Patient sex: F
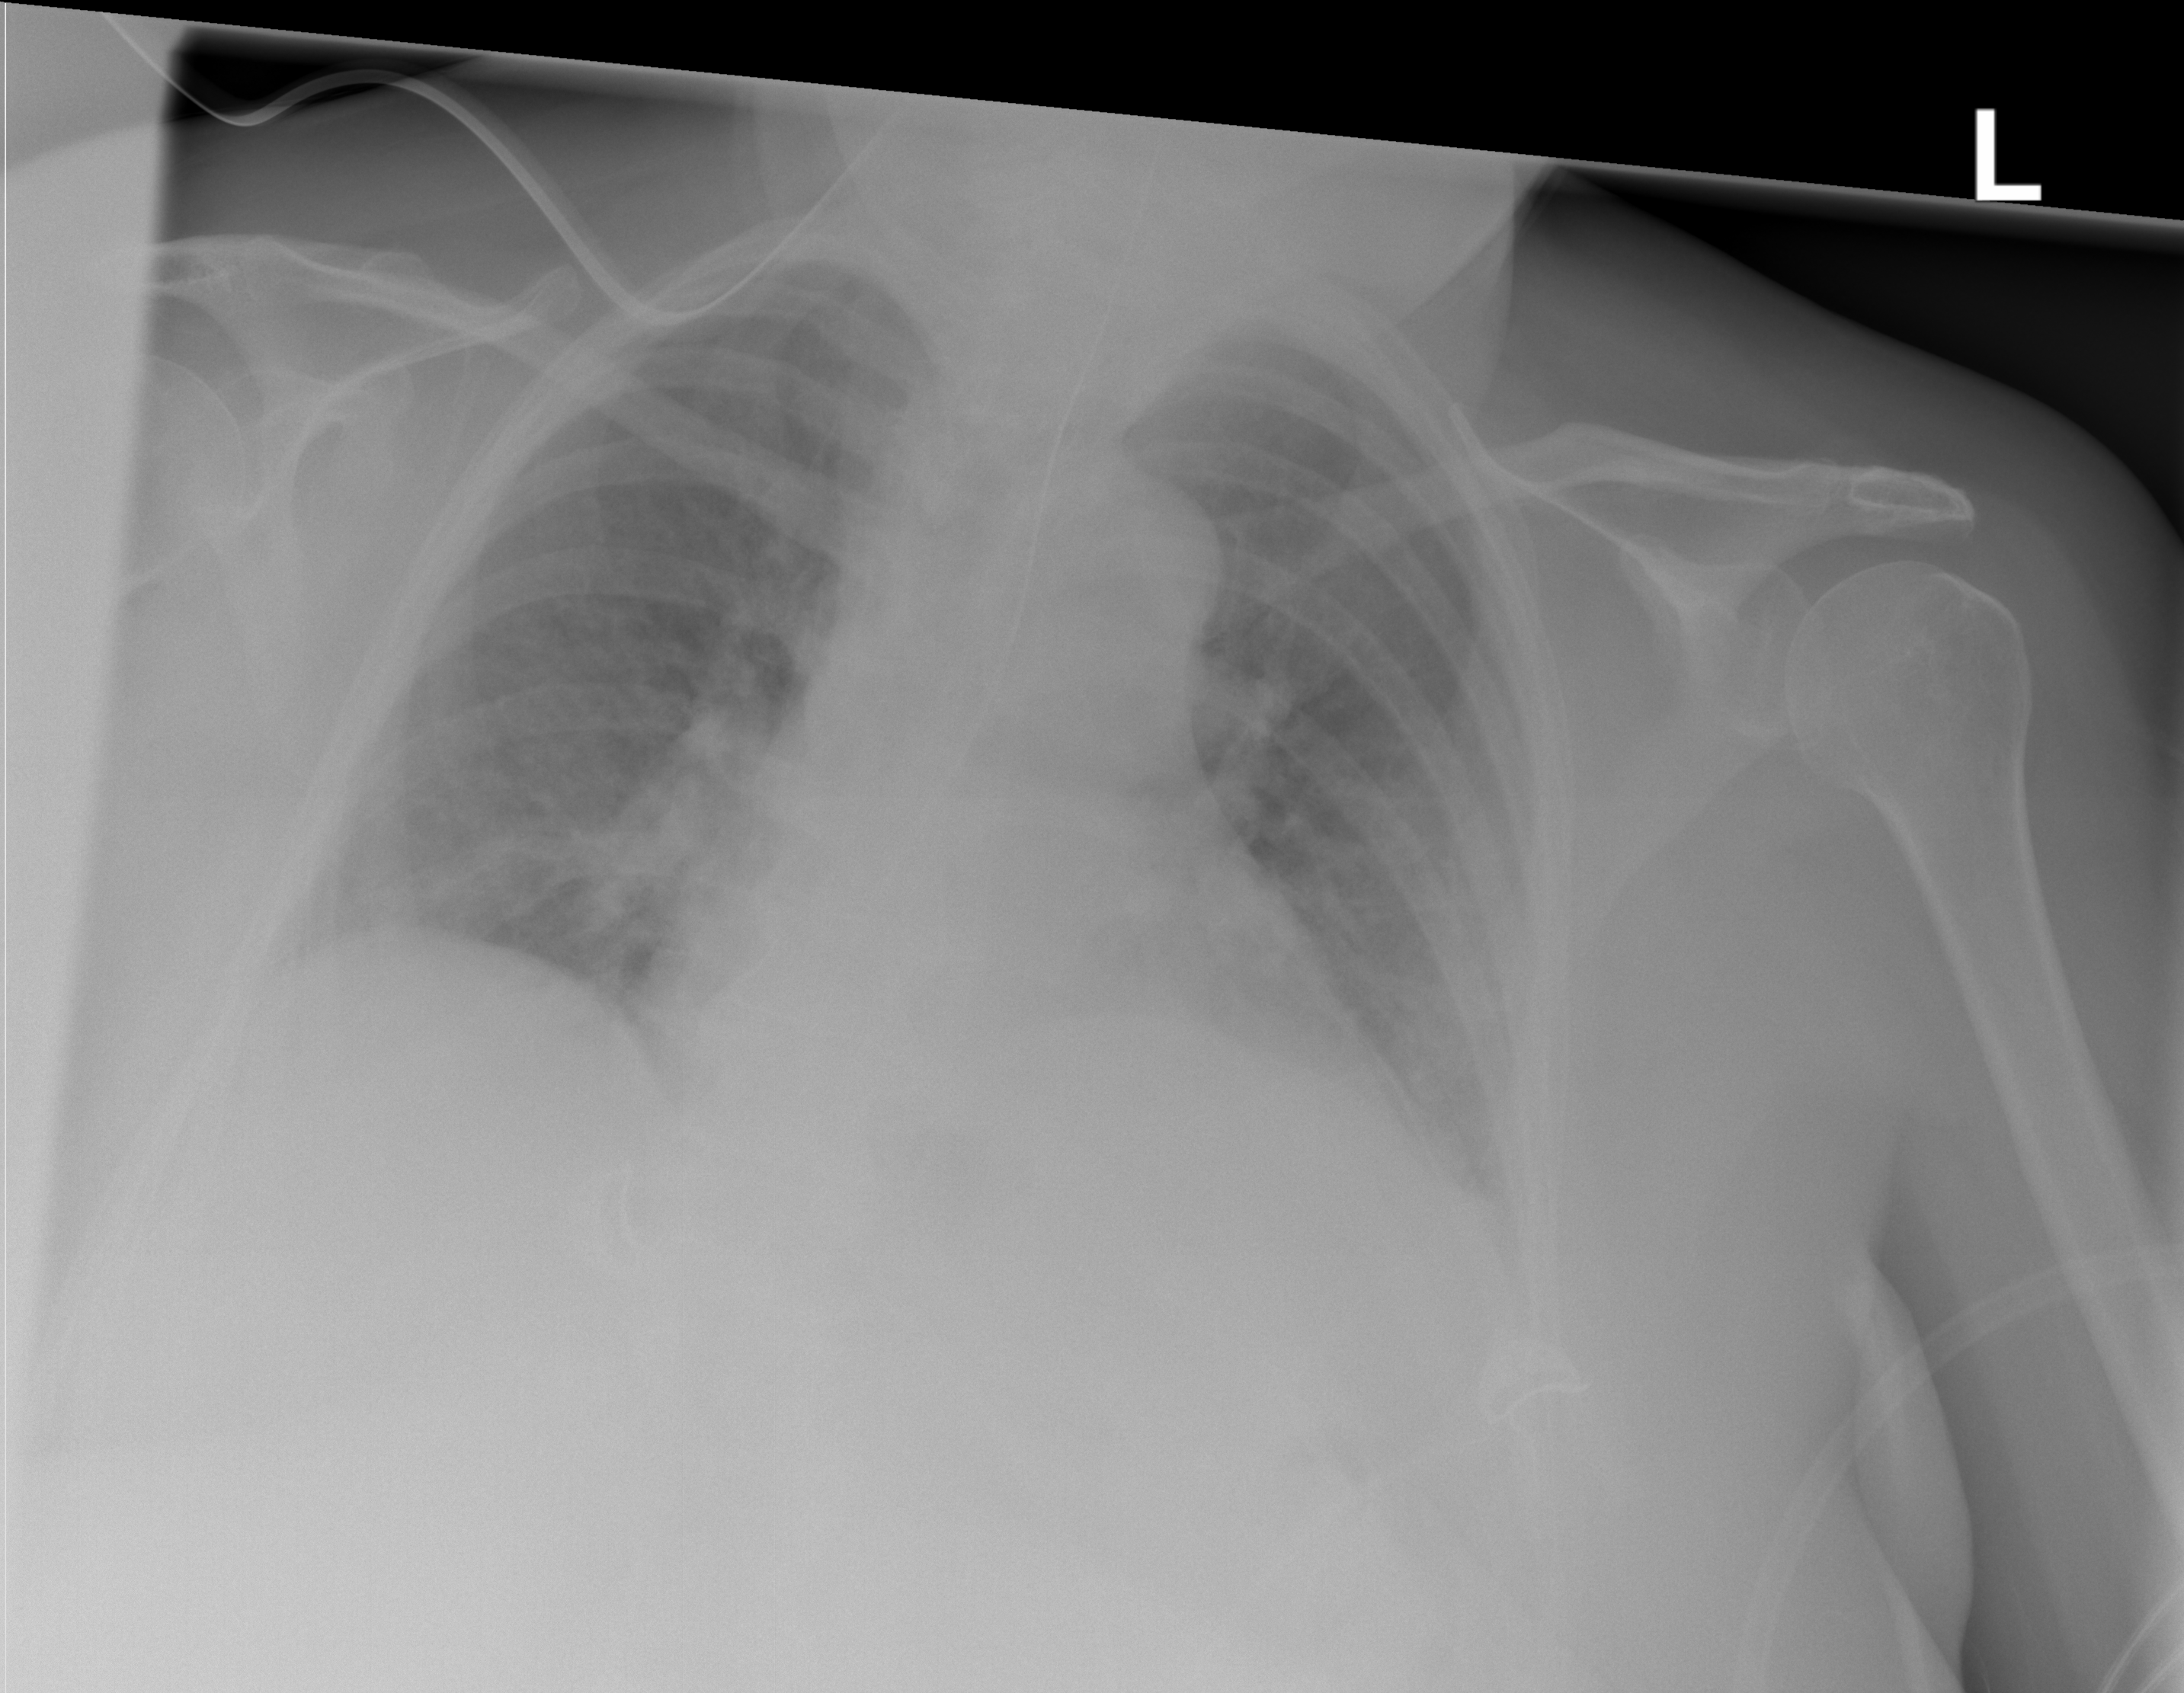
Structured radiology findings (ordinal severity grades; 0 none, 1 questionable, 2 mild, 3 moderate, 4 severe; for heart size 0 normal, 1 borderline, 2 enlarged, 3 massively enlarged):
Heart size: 2
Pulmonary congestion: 1
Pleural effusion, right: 0
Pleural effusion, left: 1
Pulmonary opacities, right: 0
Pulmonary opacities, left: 0
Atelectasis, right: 0
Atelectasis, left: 0